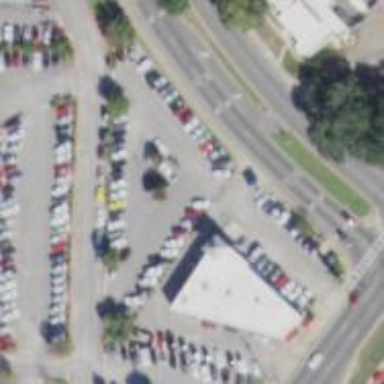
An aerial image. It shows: Parking space is available.